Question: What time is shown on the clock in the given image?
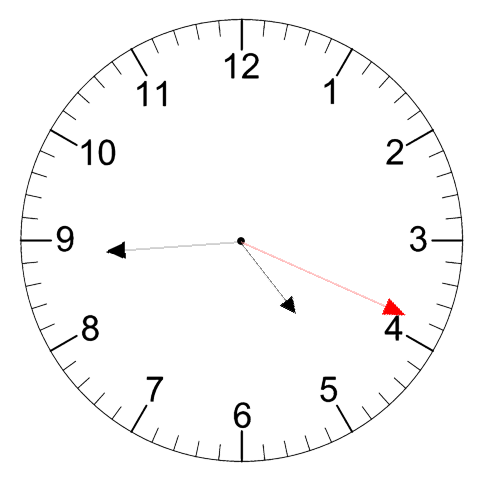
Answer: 04:44:19